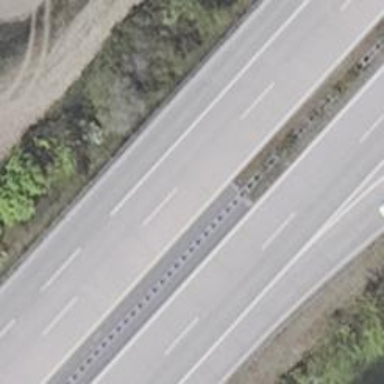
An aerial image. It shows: Asphalt motorway.